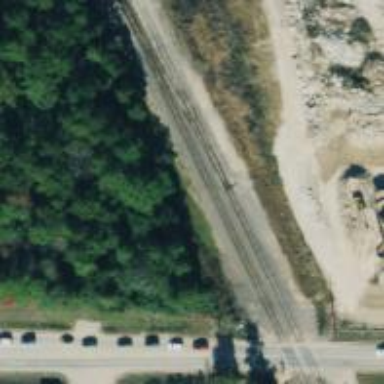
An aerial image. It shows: Railway siding for service.